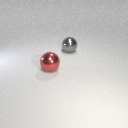
large gray metal sphere to the right of large red metal sphere